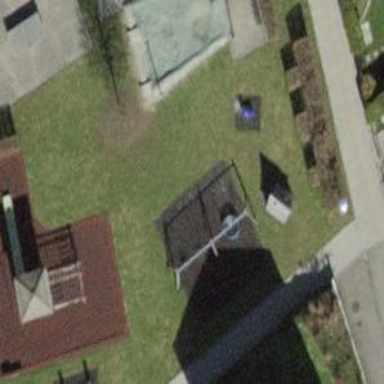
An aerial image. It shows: Playground area for leisure activities on the land.